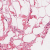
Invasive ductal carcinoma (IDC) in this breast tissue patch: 0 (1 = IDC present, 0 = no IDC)